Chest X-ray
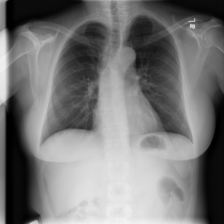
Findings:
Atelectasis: negative
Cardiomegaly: negative
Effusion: negative
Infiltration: negative
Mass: negative
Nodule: negative
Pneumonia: negative
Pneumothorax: negative
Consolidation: negative
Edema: negative
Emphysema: negative
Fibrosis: negative
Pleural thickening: negative
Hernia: negative